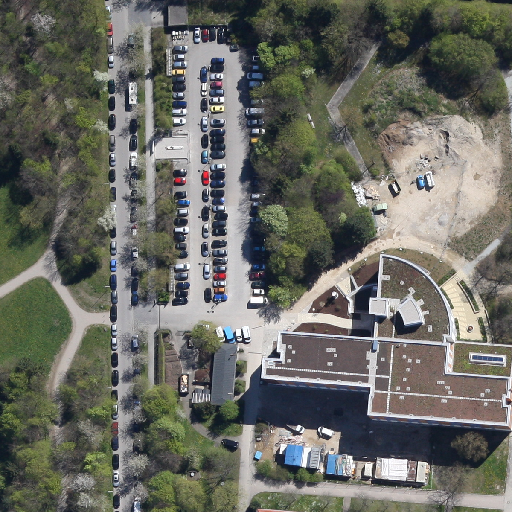
Referring expression: sidewalk